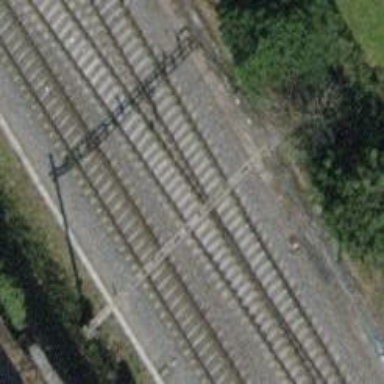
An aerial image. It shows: Single railway track with electrification through contact line.